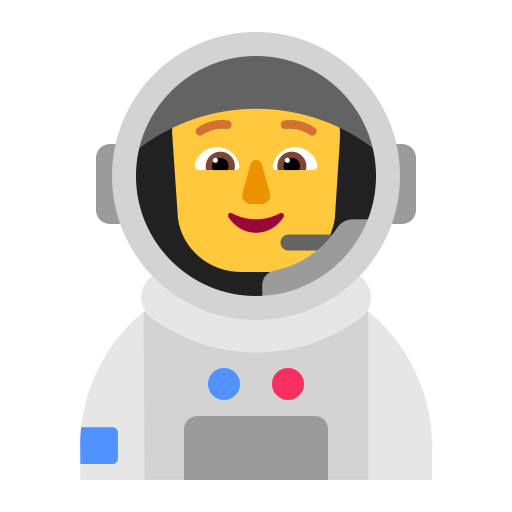
astronaut flat default